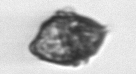
Label: Kryptoperidinium_triquetrum